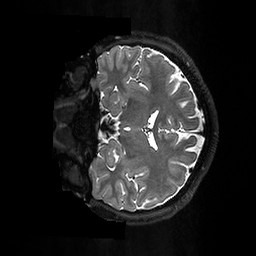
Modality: T2w
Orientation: coronal
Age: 22
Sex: male
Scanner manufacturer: ge
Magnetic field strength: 3 T
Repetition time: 3.202 s
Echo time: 0.06643 s